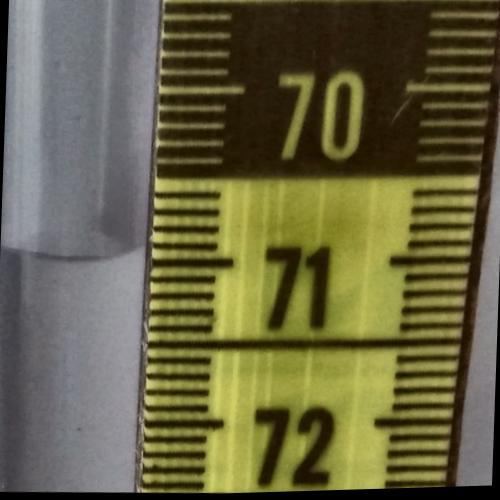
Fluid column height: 70.9 cm